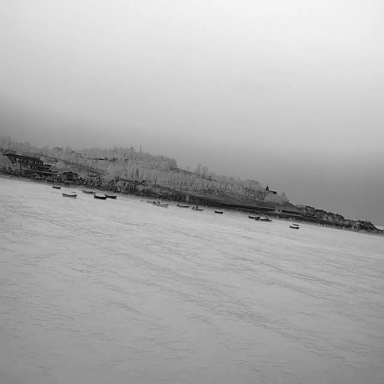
There are 13 bulk_carriers in the infrared image.